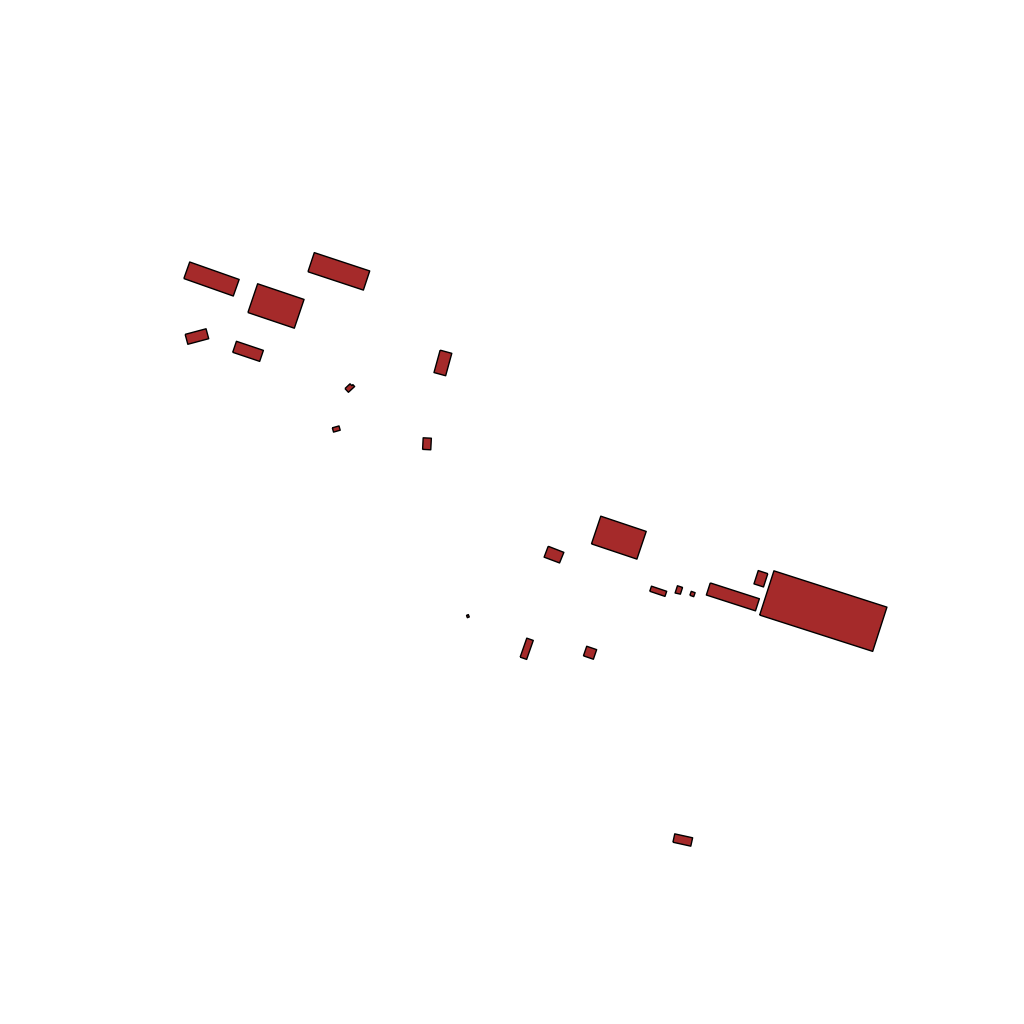
Tags: overhead vector_map, recreation, special, individual_rise, density_1, Facility, 1.0 km²